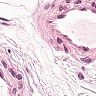
Metastatic tissue present: no